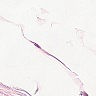
Metastatic tissue present: no